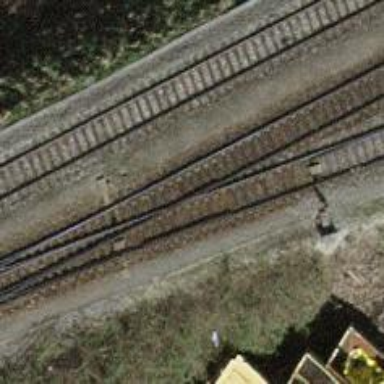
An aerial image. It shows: Railway switch.